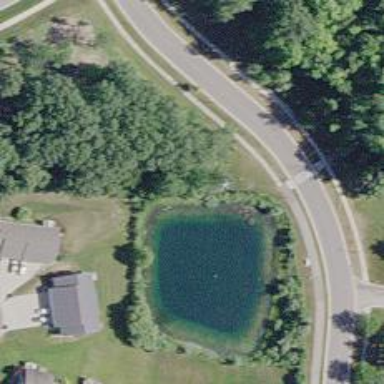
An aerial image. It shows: Pond with natural water.